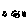
Label: smiley face